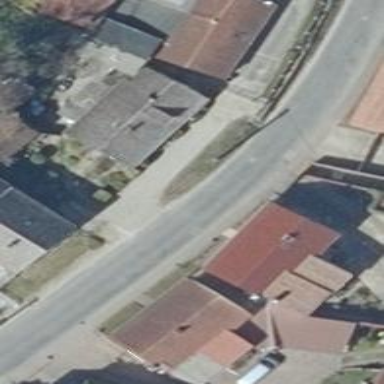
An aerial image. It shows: Residential road with asphalt surface.